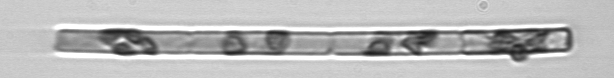
Label: Guinardia_delicatula